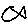
Label: fish